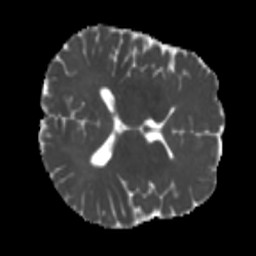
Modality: MD
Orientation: axial
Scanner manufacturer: siemens
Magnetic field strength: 3 T
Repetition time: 4 s
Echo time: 0.0594 s